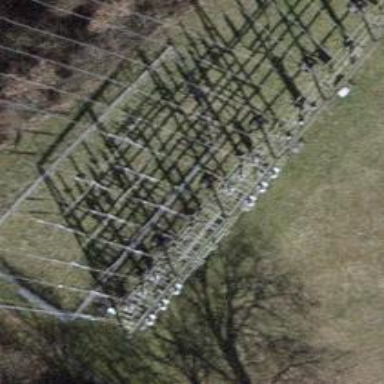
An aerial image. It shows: Insulator used in power systems.